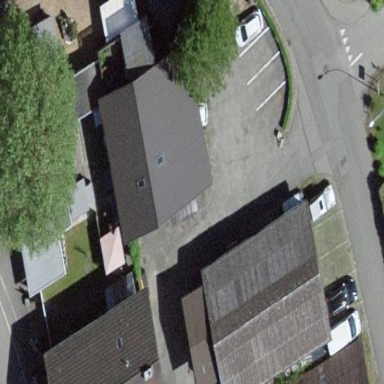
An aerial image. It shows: Warehouse.